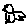
Label: bird